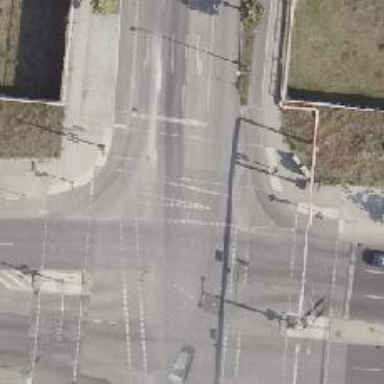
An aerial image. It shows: Secondary road with asphalt surface. There is separate track for cyclists and sidewalks on both sides.